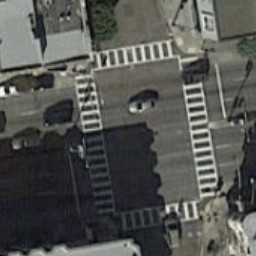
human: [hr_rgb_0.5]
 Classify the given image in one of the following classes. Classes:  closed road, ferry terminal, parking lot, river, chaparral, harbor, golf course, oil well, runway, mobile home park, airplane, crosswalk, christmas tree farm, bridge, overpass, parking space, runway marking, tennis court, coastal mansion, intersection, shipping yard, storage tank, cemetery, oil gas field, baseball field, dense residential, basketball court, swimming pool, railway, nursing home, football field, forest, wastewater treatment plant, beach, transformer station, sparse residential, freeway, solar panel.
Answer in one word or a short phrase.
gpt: crosswalk